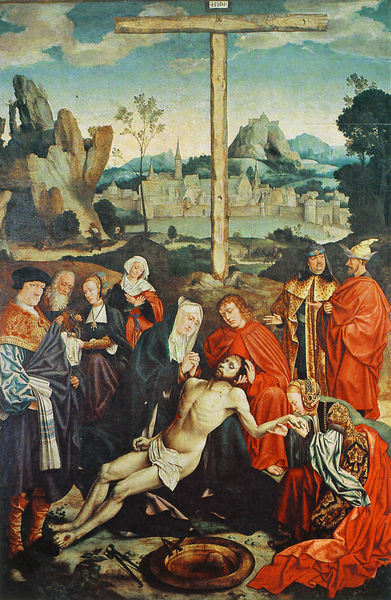
Titel: Die Kreuzabnahme
Künstler: Bartholomäus Bruyn d. Ä.
Institution: Köln, Wallraf-Richartz-Museum
Schlagwörter: baum, berg, blau, felsen, hand, himmel, kopf, nackt, wasser, wolken, bäume, frauen, landschaft, menschen, see, stadt, holz, hut, männer, schwarz, rot, weg, halten, johannes, schale, schüssel, tot, trauer, hügel, gold, liegen, mauer, balken, nägel, stadtansicht, blut, kreuz, rippen, becken, christus, jesus, kreuzabnahme, kreuzigung, leichnam, ostern, wundmale, maria, magdalena, beweinung, heiland, jerusalem, maria magdalena, waschung, zange, gekreuzigter, passion, golgatha, inri, kalvarienberg, kreuigung, mittelaltrer, keiche